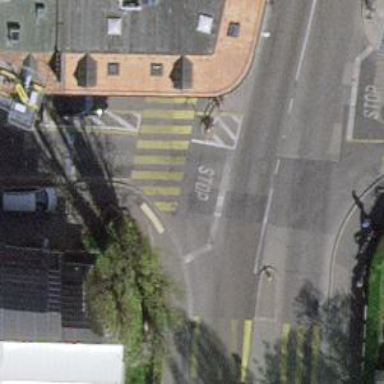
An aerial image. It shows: Uncontrolled zebra crossing with central island.